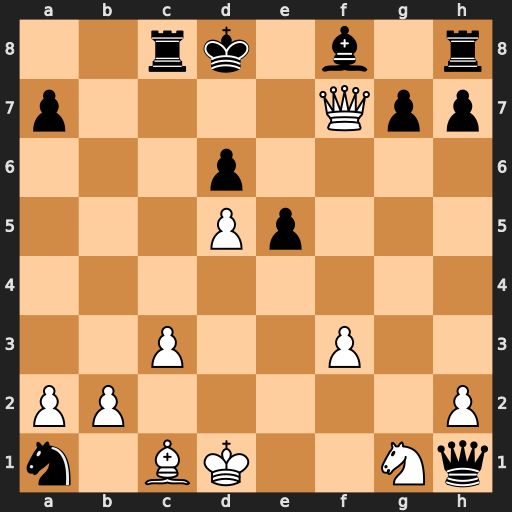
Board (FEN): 2rk1b1r/p4Qpp/3p4/3Pp3/8/2P2P2/PP5P/n1BK2Nq
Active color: w
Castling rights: -
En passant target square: -
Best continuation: Bg5+ Be7 Qxe7#